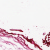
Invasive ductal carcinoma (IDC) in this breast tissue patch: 0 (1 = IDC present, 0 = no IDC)